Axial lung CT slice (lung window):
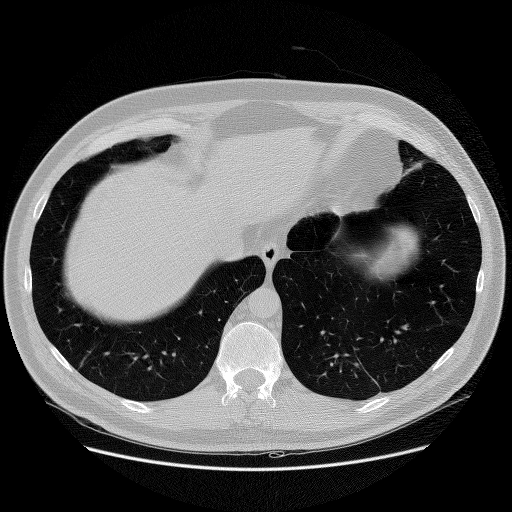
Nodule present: no